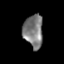
Tissue: skin
Cell type: Epithelial cells
Senescence score: 0.241
Nuclear area (px): 631
Mean DAPI intensity: 124.17